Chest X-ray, AP view. Patient: 50 years old, sex M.
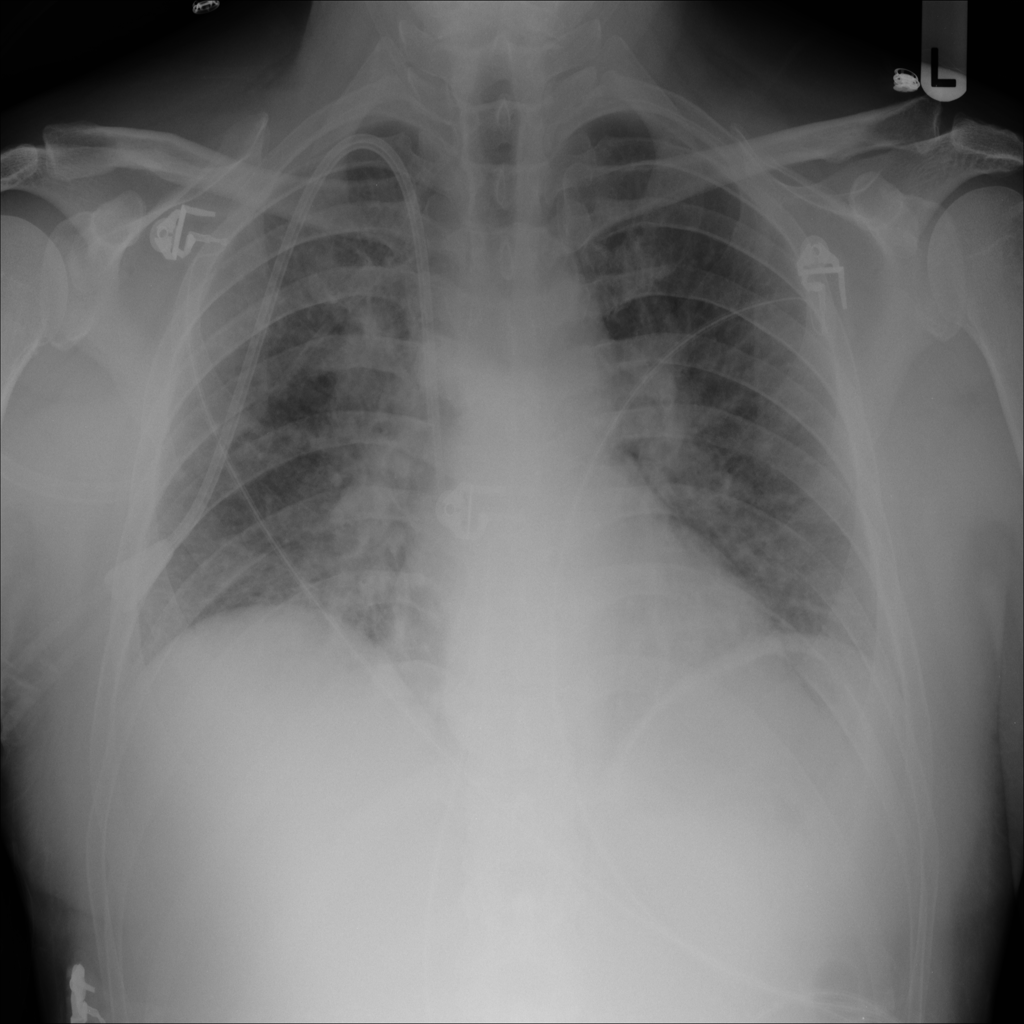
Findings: Edema